Question: I'm loading JSON from server, and found very strange type name, and don't know what to do
with this
What does 'struct _lldb_autogen_pair' mean, and why is it there, when the JSON is:
Original:
'''
{
"2011.10.06": [
{
"place":"home",
"role":0,
"title":"abc"
}
],
}
'''
I have a singleton subclass of AFHTTPRequestOperationManager, so i make
'''
client = [[VZWebClient alloc] initWithBaseURL:[NSURL URLWithString:kVZWebClientHostName]];
client.responseSerializer = [AFJSONResponseSerializer serializer];
'''
in NSLOG that's all ok without any surpises
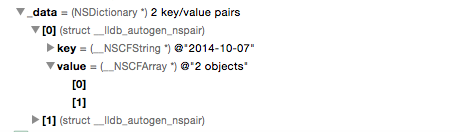
Answer: You are looking at the contents of an NSDictionary. The container is logically made up of key ==> value pairs.
However, if you go look at the in-memory representation of the dictionary, it is just storing a sequence of object pointers, e.g. something like
'''
0x123 (key)
0x456 (value)
0x356 (key)
0x577 (value)
...
'''
If you're LLDB, you need to find a way to group each key with its value. In C++, it's an easy problem because you have std::pair<> that you can use (and C++ std::map<> tends to use that type internally to store the entries anyway, so you get the grouping for free). In ObjC, you need something that lets you make that grouping happen.
So what we do is generate a fake type __lldb_autogen_nspair, which essentially boils down to
'''
struct __lldb_autogen_nspair { id key; id value; };
'''
and we present NSDictionary as a container of those structs.
The name is pretty much meant to say "hey this is an LLDB implementation detail, don't worry about it".